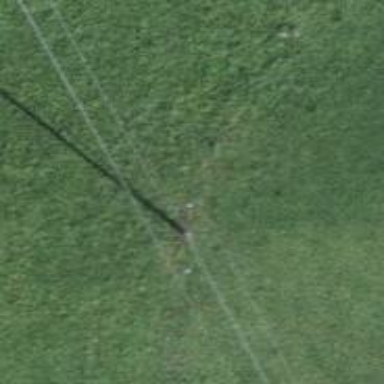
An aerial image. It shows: Power pole.